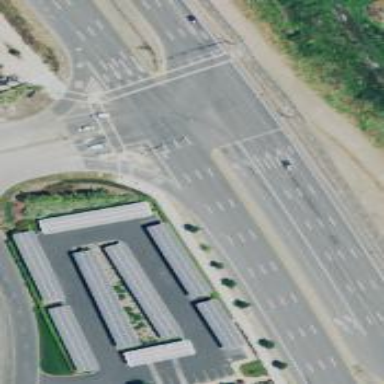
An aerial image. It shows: Trunk highway with separate sidewalk. It is expressway.